Question: I have 2 matrices 'A' and 'B', and by 'quiver(A,B)' I can easily plot a vector field. However, does anyone know how to visual vector field in the following way in Matlab?(don't really know the name of this kind of plot)

Thanks for helping me out!
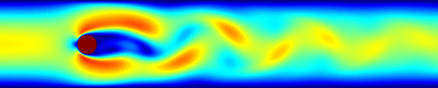
Answer: If you are looking for a map of magnitude (velocities), then:
'''
v = sqrt( A.^2 + B.^2 );
figure; imagesc( v ); colormap jet;colorbar; axis image;
'''
Alternatively, if you want results that encode magnitude and direction in HSV color space like this example:

You can find <URL> useful.